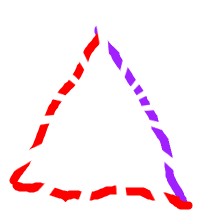
Shape: triangle